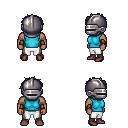
a pixel art fantasy rpg character, male body template, human, dark skin, teal sleeveless shirt, white pants, gray bedhead hairstyle, metal helm, cloth bracers, maroon shoes, four views (front, back, left, right), 2x2 character sprite sheet, small pixel art, hard edges, no anti-aliasing